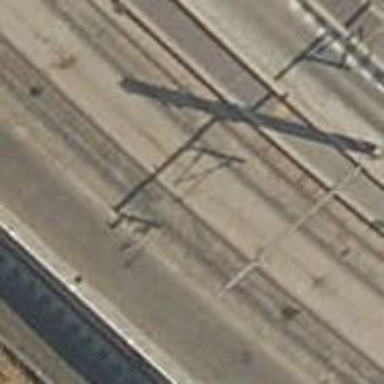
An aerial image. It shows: Railway tunnel with electrified contact lines.